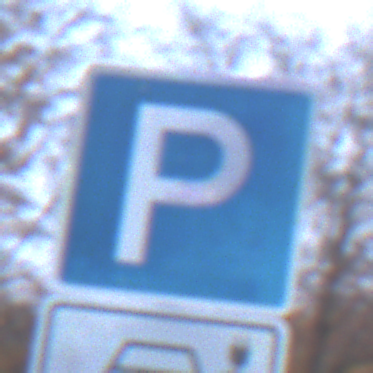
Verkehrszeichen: Parken
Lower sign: HinweisDurchSinnbild22
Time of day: SunriseSunset
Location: Outdoor (Nature)
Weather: PartlyCloudy
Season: Autumn
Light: Natural